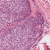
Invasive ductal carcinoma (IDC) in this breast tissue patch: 0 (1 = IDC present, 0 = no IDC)